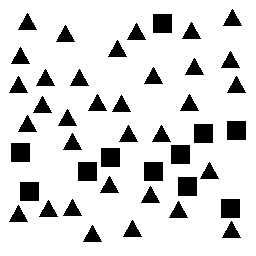
Squares: 11
Triangles: 33
Stars: 0
Total shapes: 44